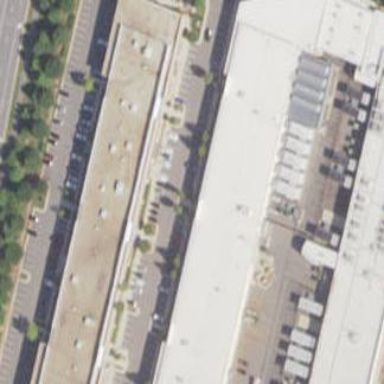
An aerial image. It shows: Office building.